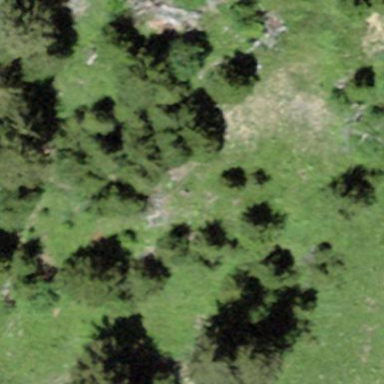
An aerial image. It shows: Forest area.